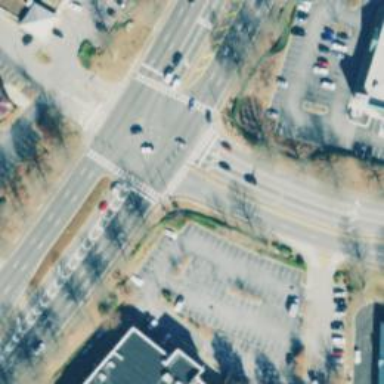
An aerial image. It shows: Zebra crossing on the road.